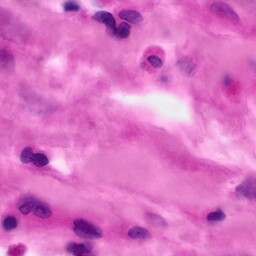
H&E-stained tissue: Pancreatic